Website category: movie
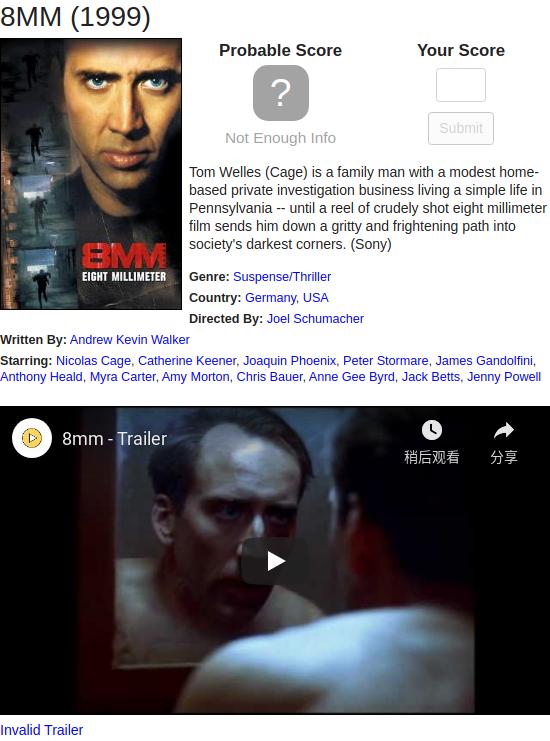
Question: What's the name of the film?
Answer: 8MM

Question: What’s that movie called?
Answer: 8MM

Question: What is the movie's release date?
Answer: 1999

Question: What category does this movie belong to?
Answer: Suspense/Thriller

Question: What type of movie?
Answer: Suspense/Thriller

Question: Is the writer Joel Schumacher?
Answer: no

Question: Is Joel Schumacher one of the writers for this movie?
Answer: no

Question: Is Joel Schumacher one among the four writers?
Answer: no

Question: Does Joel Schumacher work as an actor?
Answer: no

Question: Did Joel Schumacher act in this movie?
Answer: no

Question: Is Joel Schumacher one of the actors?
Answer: no

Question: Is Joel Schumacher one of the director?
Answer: yes

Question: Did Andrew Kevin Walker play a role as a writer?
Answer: yes

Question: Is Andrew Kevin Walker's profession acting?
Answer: no

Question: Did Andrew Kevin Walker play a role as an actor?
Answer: no

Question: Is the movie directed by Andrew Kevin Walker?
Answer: no

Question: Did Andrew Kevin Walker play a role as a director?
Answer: no

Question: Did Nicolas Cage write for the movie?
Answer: no

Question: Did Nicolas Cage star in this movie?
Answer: yes

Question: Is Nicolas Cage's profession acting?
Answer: yes

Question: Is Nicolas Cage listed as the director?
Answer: no

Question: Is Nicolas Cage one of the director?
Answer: no

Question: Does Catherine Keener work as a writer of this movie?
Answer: no

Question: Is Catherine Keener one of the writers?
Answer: no

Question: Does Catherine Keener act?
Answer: yes

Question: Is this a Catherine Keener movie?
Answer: no

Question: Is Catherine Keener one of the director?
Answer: no

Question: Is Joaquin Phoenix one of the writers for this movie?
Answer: no

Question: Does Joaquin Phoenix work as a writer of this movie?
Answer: no

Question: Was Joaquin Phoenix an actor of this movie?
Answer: yes

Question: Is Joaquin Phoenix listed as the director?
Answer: no

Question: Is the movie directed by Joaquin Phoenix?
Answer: no

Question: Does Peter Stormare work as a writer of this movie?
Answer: no

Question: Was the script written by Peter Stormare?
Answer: no

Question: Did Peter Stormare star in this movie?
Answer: yes

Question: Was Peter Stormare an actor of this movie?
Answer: yes

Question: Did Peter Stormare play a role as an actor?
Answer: yes

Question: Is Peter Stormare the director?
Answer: no

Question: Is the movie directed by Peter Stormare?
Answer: no

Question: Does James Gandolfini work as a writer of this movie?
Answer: no

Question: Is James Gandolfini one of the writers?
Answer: no

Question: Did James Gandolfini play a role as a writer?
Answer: no

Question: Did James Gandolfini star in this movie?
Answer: yes

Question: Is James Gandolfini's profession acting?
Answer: yes

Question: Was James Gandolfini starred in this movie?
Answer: yes

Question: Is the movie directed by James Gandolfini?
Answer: no

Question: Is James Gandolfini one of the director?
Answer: no

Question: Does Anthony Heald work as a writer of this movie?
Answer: no

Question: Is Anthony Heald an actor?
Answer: yes

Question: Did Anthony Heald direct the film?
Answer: no

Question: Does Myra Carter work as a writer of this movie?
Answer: no

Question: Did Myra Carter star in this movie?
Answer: yes

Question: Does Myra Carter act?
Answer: yes

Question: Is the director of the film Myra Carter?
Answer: no

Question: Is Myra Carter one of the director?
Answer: no

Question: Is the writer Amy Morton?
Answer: no

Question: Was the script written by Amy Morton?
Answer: no

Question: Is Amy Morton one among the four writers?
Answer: no

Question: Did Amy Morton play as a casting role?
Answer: yes

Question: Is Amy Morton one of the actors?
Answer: yes

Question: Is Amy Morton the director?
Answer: no

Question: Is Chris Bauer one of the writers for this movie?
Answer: no

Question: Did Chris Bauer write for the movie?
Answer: no

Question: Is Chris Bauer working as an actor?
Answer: yes